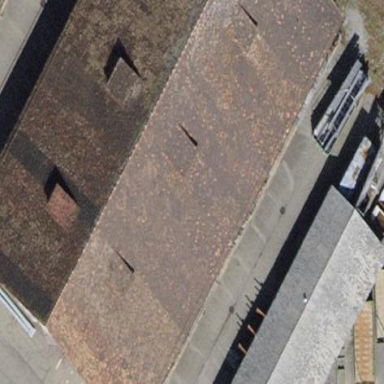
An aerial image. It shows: Industrial building.